Field crop: maize
Growth stage: 2
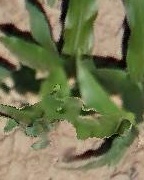
Species: maize